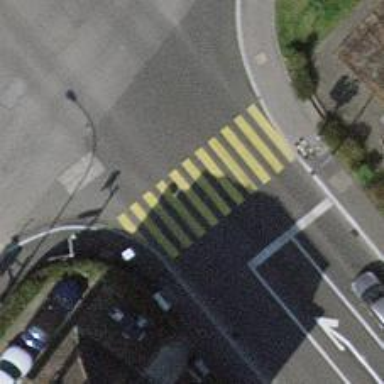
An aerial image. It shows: Secondary road with asphalt surface and sidewalks on both sides.